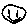
Label: smiley face